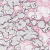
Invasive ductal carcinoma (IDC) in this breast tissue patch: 0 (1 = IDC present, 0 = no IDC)